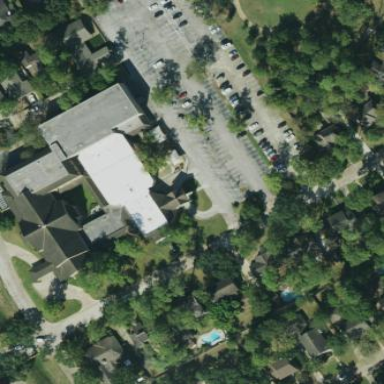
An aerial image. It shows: Beautiful church building.